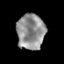
Tissue: prostate
Cell type: T cells
Senescence score: 0.2457
Nuclear area (px): 968
Mean DAPI intensity: 145.268